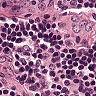
Metastatic tissue present: no